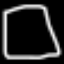
Label: square